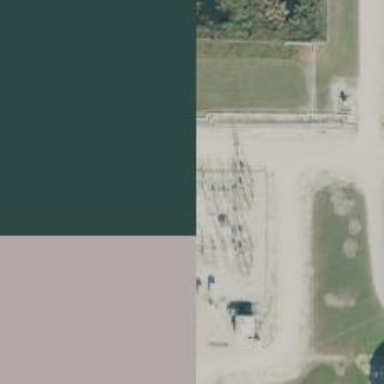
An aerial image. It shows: Switch for power supply.